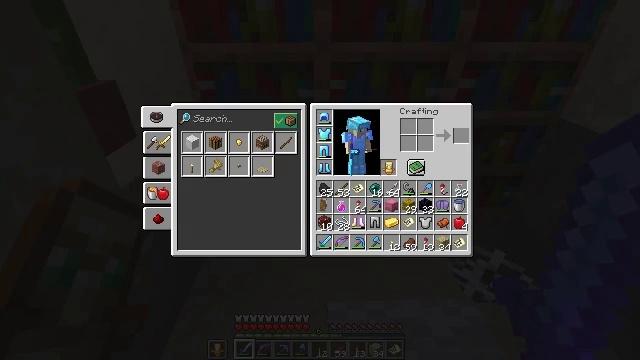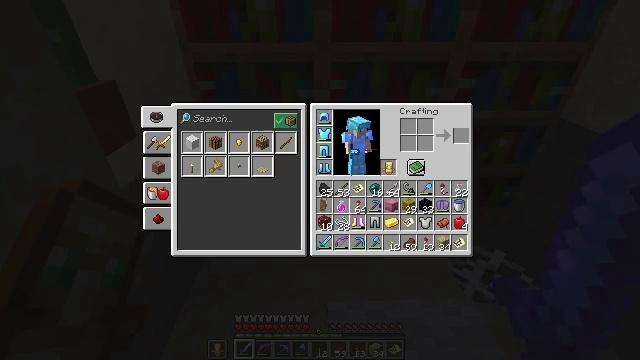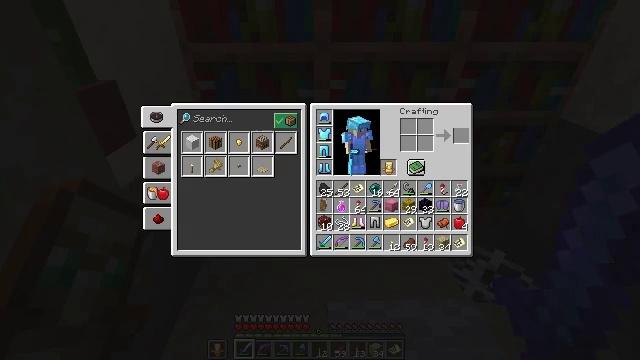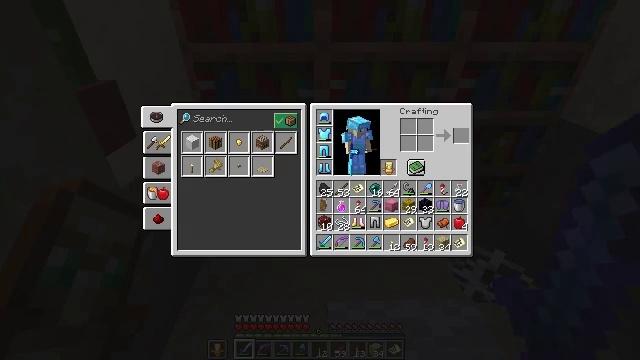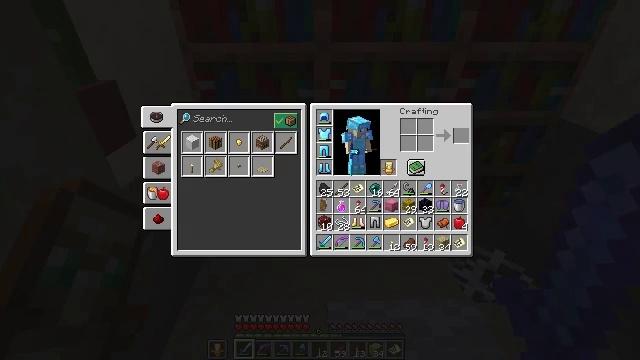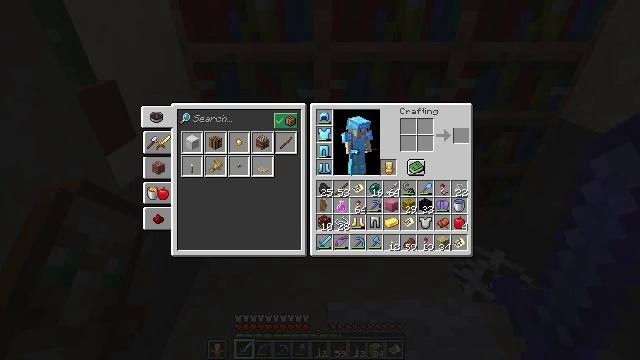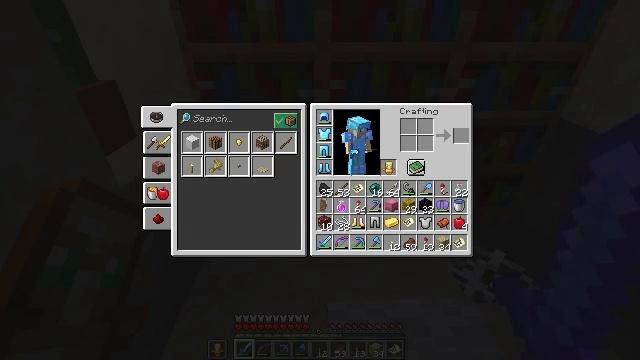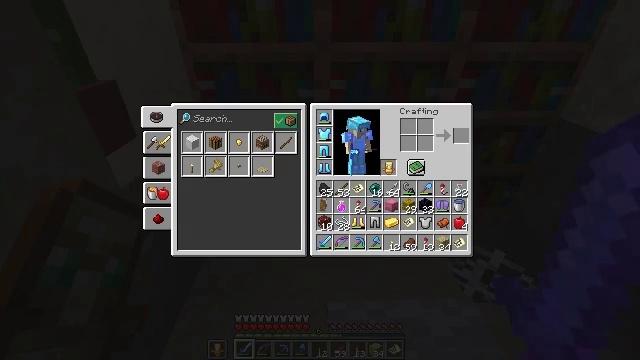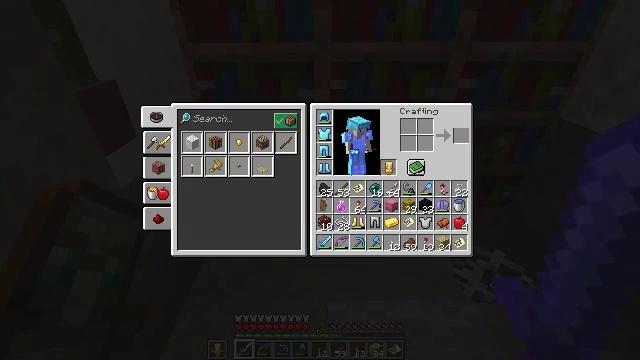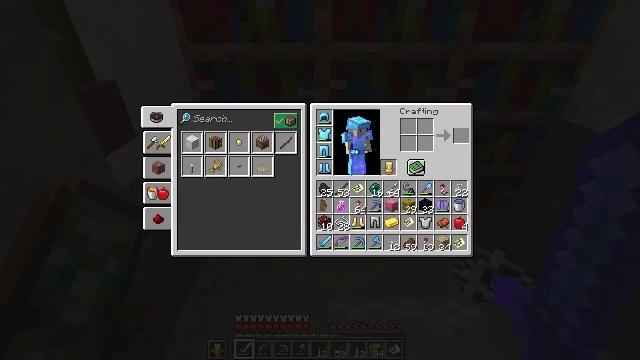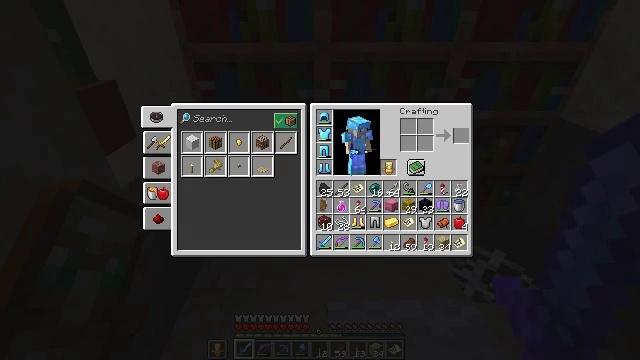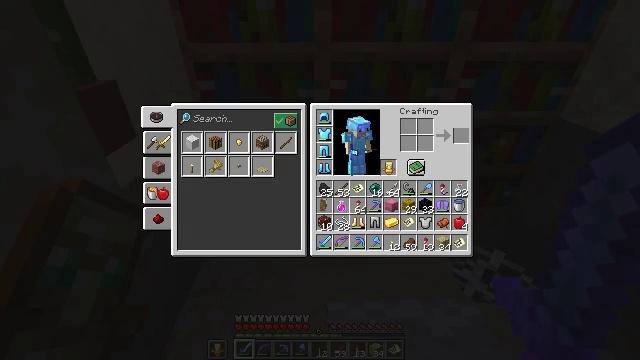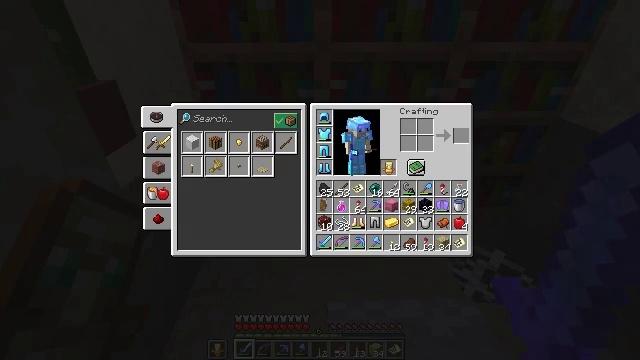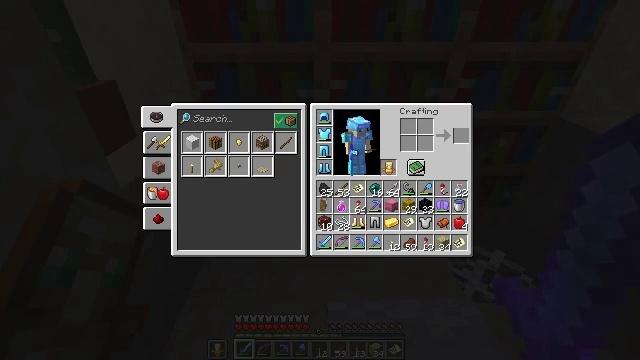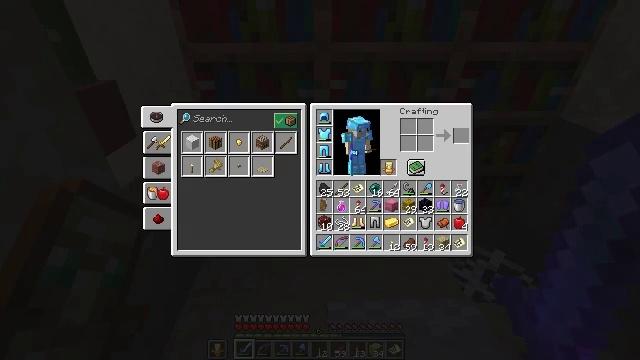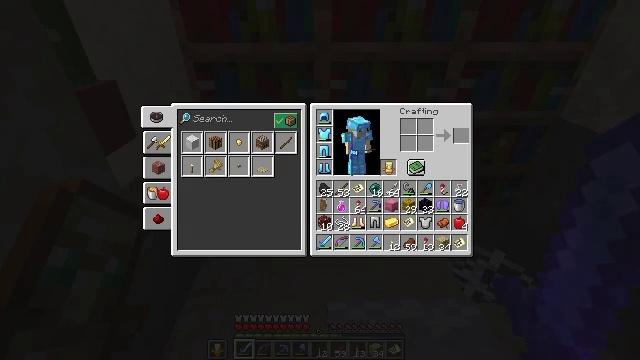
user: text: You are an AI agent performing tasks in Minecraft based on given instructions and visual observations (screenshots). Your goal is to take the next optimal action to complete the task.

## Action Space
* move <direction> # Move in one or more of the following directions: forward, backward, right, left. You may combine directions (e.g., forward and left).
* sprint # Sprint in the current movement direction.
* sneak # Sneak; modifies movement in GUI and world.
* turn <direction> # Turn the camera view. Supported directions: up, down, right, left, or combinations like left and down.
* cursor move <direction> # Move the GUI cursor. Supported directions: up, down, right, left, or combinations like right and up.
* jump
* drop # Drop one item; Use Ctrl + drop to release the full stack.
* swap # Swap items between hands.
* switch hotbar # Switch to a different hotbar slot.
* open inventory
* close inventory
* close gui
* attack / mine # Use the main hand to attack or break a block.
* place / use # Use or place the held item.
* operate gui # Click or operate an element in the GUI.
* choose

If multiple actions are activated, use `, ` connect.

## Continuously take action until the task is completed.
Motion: motion action
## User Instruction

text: Remove a firework rocket from the inventory.
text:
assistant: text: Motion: no_op
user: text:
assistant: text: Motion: no_op
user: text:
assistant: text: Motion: no_op
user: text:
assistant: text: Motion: no_op
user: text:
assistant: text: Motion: no_op
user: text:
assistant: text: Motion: no_op
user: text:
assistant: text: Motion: no_op
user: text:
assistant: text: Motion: no_op
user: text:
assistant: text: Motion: no_op
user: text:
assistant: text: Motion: cursor move left
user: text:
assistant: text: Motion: no_op
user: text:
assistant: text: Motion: no_op
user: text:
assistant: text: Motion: no_op
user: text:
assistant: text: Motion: no_op
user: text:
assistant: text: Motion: no_op
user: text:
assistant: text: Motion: no_op
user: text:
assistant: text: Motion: no_op
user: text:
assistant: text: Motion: no_op
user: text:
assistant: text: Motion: no_op
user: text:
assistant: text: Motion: no_op
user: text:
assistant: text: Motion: no_op
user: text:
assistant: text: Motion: cursor move right and down
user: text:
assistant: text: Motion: cursor move right and down
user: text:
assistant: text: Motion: operate gui
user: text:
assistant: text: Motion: operate gui
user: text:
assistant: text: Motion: cursor move right and down
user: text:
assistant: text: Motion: cursor move right
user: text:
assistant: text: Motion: cursor move right and up
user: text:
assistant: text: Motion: cursor move right
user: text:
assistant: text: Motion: operate gui